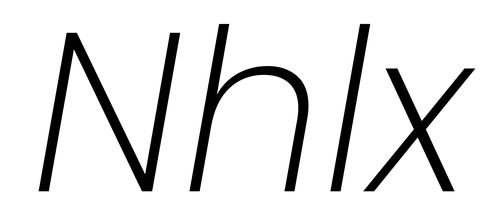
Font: Poppins-ExtraLightItalic